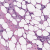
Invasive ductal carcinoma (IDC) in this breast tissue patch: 1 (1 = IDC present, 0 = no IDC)